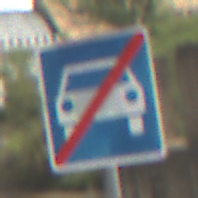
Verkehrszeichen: EndeKraftfahrstrasse
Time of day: Midday
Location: Outdoor (Nature)
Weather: PartlyCloudy
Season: NotSpecified
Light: Natural